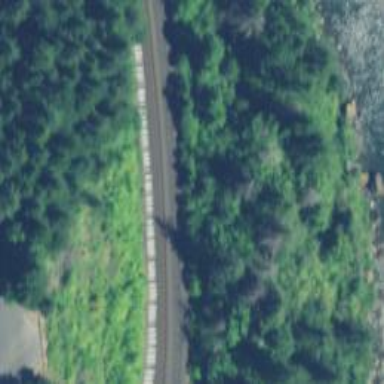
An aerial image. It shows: Railway siding for service.